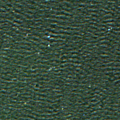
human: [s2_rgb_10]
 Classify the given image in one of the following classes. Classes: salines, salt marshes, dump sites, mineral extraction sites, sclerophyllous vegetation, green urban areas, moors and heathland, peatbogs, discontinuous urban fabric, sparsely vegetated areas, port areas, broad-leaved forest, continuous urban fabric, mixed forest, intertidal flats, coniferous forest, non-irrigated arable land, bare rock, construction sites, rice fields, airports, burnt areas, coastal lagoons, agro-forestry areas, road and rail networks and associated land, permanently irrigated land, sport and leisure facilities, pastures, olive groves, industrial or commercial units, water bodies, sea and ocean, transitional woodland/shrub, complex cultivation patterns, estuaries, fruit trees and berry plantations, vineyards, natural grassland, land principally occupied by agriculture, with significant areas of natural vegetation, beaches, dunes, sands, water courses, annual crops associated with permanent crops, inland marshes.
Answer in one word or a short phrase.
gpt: sea and ocean